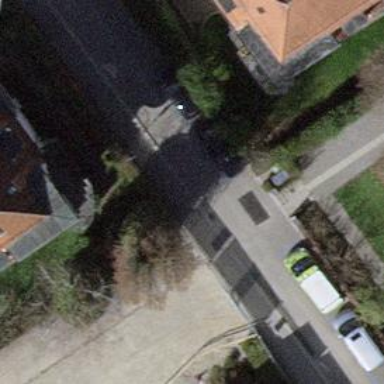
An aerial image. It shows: Unmarked crossing with traffic calming table.